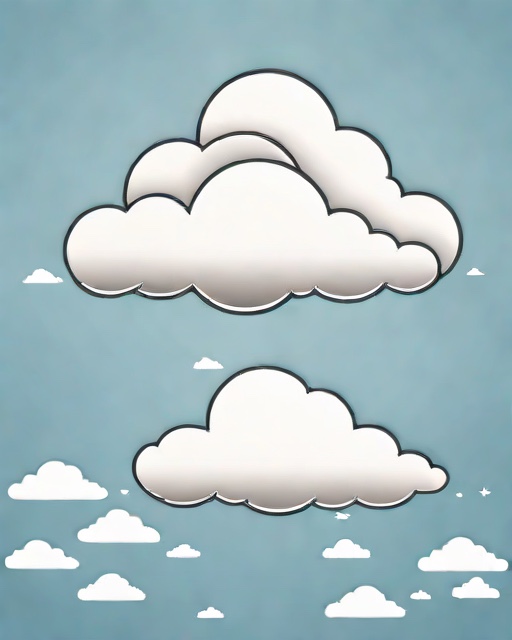
Category: Get Well